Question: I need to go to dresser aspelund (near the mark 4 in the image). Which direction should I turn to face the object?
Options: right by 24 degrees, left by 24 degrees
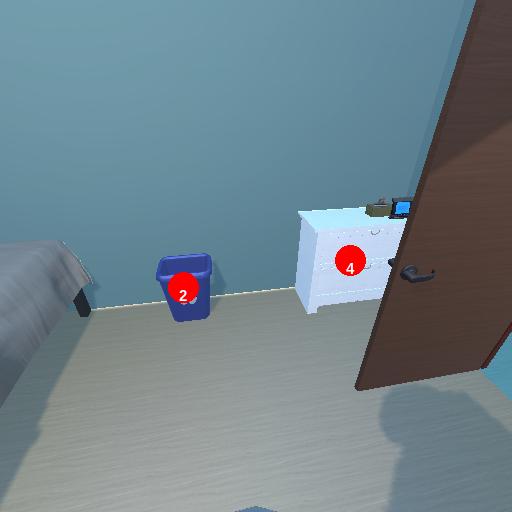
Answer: right by 24 degrees